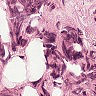
Metastatic tissue present: yes